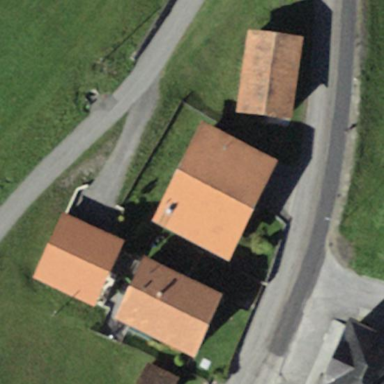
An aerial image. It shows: Detached building.